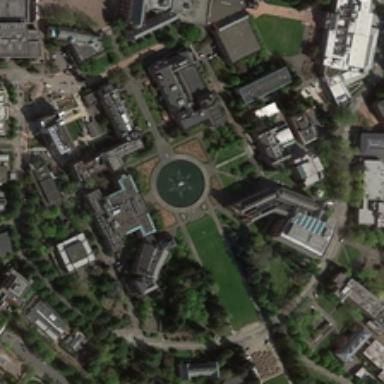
A building is in front of the central square, surrounded by dark green trees .